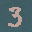
Label: 3